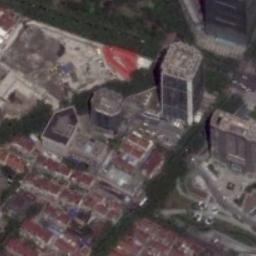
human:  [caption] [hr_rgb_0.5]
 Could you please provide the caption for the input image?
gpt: The commercial area is consist of many tall buildings next to the trees .

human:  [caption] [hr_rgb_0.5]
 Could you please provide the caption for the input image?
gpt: The green space is large .

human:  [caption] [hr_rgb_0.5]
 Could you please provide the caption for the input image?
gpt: In a business district there are several tall buildings of different shapes and several roads with many cars and many trees .

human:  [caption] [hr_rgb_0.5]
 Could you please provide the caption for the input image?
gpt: A commercial area with lots of buildings of different heights and colors is surrounded by some trees .

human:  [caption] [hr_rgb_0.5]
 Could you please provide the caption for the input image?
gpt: There are some red buildings on a commercial area .